Question: I want to display some images in webpage which are stored inside application folder.

Due to some security issues, those images are not supposed to be accessed without logging in to the website.
I have read that image folder are to be placed in root directory, but those are accessible from the web page.
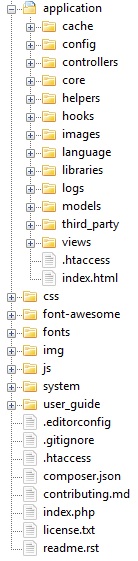
Answer: It is necessary to output these images through the controller. For this:
1. Add a new route. For example: $route['images/(:any)'] = 'main/images/$1';.
2. Add a method to the controller (or a new controller).
For example:
'''
public function images($file)
{
// TODO: check auth OR permission OR what you need
$image = APPPATH . '/images/' . $file;
if (file_exists($image))
{
$content = file_get_contents($image);
header("Content-Type:application/octet-stream");
echo $content;
}
else
{
header("HTTP/1.0 404 Not Found");
}
}
'''